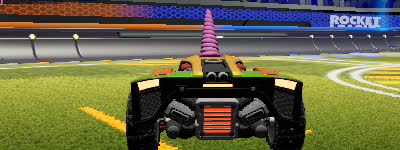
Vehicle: breakout